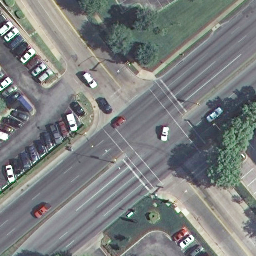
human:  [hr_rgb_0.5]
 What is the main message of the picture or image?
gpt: intersection